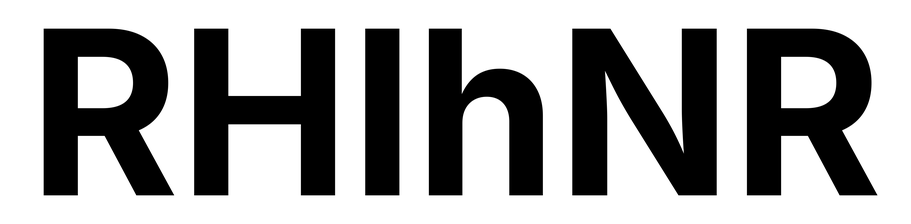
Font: Inter_Bold